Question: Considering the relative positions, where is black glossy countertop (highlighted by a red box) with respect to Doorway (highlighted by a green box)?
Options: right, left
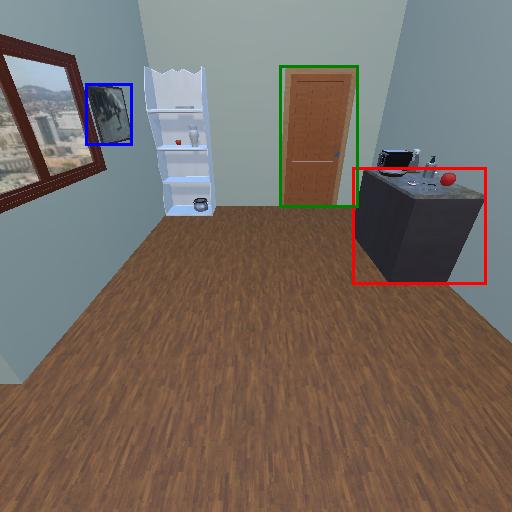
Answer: right